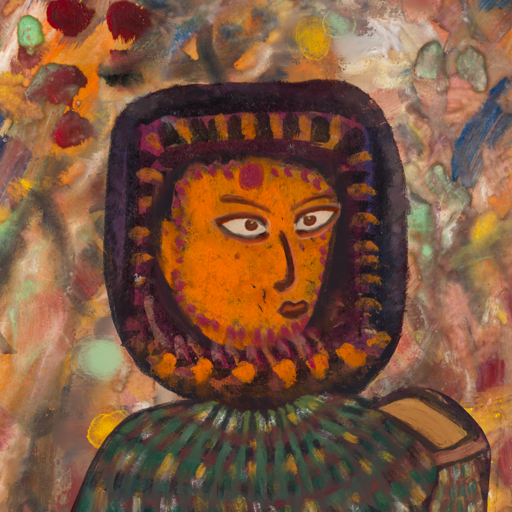
Background: Mother_And_Son_Mother, Head And Neck Side: Doll_w_Hair, Face Side: Roy_Bahadur, Bust: After_Raid, Hair Side: Blank, Head Accessory: Blank, Second Necklace: Blank, Necklace: Blank, Baby: Blank